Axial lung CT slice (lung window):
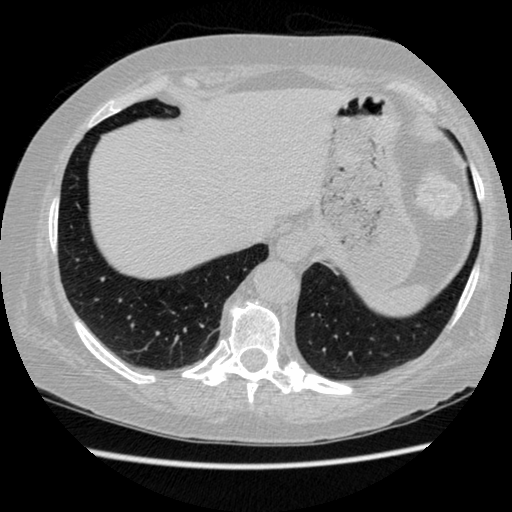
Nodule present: no